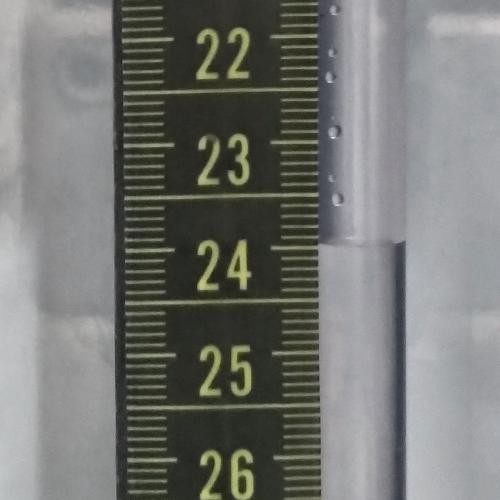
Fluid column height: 24.0 cm